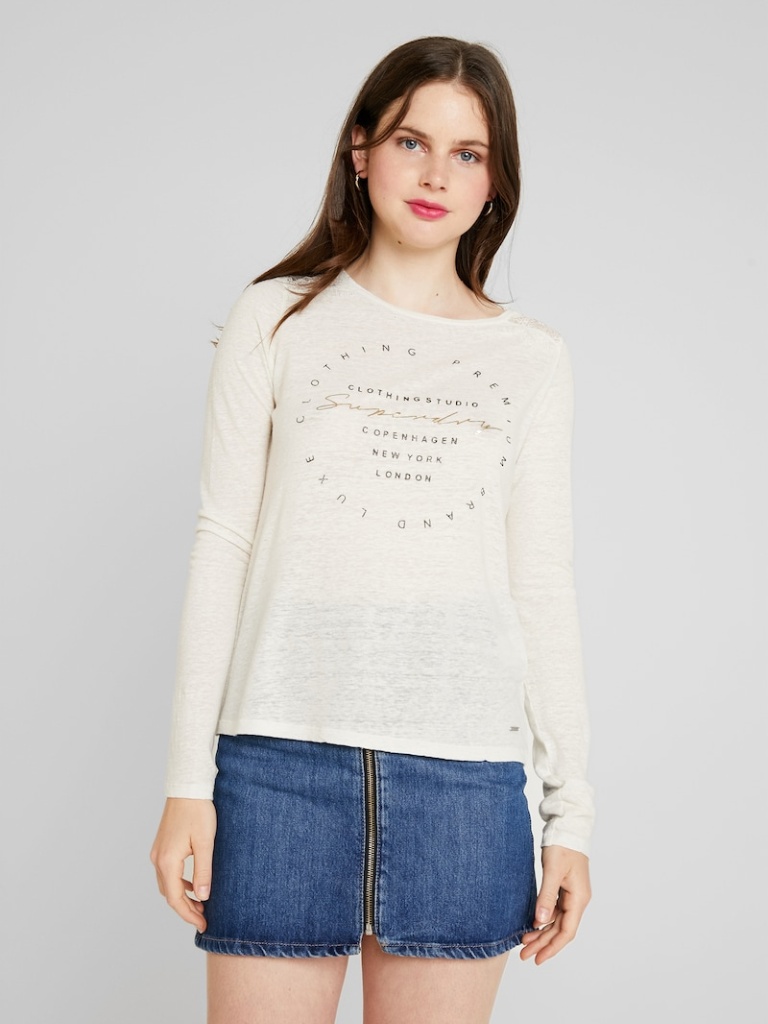
cotton relaxed a long-sleeved with the sleeves down hip length Untucked crew sweater